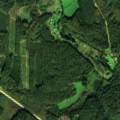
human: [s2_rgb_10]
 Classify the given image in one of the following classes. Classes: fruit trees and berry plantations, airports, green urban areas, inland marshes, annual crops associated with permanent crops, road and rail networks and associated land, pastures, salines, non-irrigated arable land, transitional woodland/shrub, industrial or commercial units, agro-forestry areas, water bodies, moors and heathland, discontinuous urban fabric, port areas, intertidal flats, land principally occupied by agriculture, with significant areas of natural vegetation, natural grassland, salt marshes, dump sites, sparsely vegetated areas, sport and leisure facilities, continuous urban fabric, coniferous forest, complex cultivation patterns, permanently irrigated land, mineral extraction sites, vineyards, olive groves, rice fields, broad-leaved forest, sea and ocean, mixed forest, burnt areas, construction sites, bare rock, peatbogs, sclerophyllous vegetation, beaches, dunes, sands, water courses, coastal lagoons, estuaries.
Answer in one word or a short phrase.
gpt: pastures, land principally occupied by agriculture, with significant areas of natural vegetation, coniferous forest, mixed forest, transitional woodland/shrub